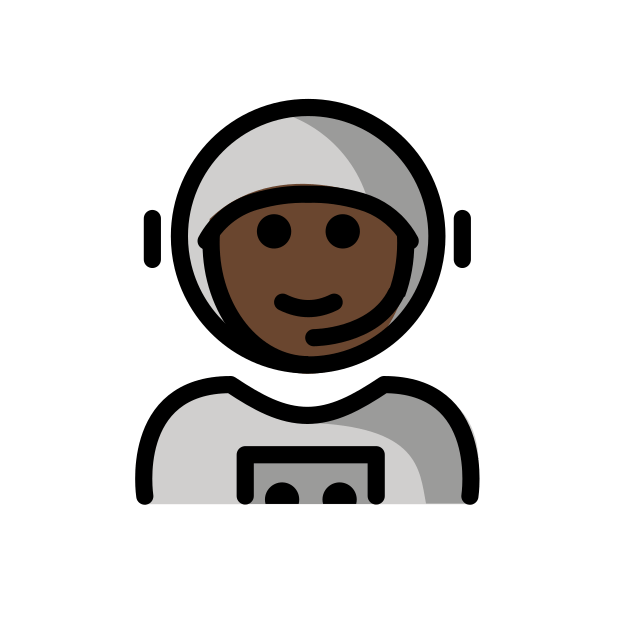
man astronaut: dark skin tone